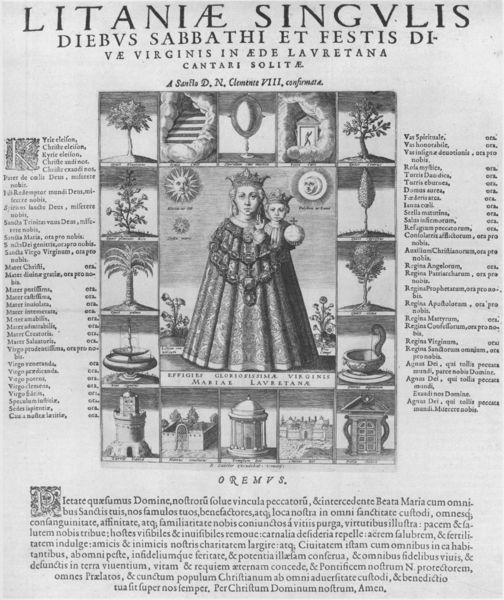
Titel: LITANIAE SINGVLIS DIEBVS SABBATHI ET FESTIS
Künstler: Raphael d.J. Sadeler
Standort: Wolfenbüttel
Institution: Herzog August Bibliothek
Schlagwörter: baum, himmel, weiß, bäume, landschaft, blumen, frau, grau, kleid, schmuck, schwarz, tür, zeichnung, gebäude, fest, ornament, architektur, falten, rahmen, schale, bild, spiegel, sonne, figur, gewand, mantel, kind, mutter, blatt, gesang, person, pflanze, pflanzen, krone, renaissance, brunnen, turm, springbrunnen, apfel, schrift, bilder, papier, kette, grafik, graphik, klein, spalten, türe, treppe, treppen, könig, palme, tor, mond, gefäß, buch, burg, religion, tumr, türme, druck, initialen, radierung, stich, titel, seite, illustration, text, zeitschrift, zeitung, überschrift, kugel, gebet, buchdruck, portal, lieder, christus, jesus, mittelalter, segen, segnen, mönch, tempel, königin, monopteros, zeilen, urkunde, mittelfeld, maria, madonna, marie, szenen, verse, flugblatt, urm, hexe, kronen, weltkugel, palm, latein, jesuskind, christ, himmelsleiter, artikel, majuskel, reichsapfel, wallfahrt, lehrbuch, litanei, rafik, liste, llustration, gnadenbild, clement, #, ra, afik, litaniae singulis, palmer, uschwarz, soone, litaniae, sabbath, marienfeste, diebus, festis, festschrift, oremus, bturm, sabbathi, litniae, singulis